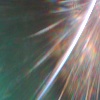
Label: sunburn